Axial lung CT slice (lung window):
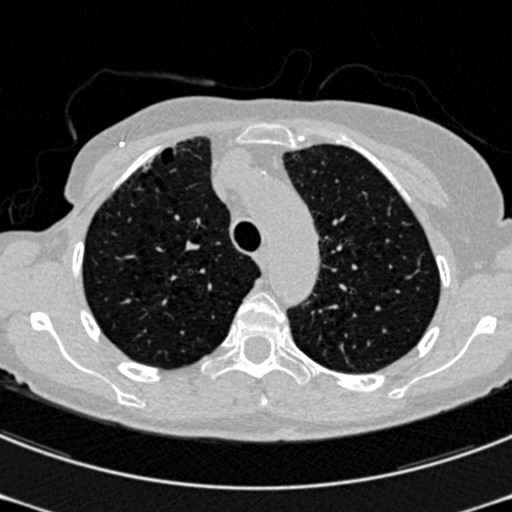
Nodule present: no